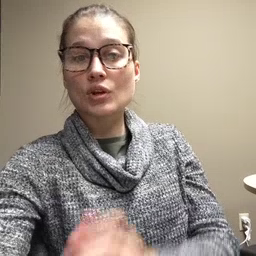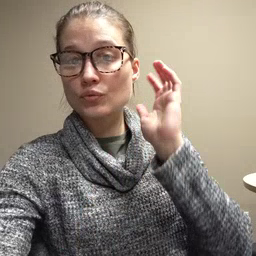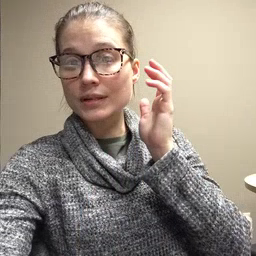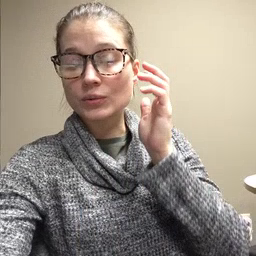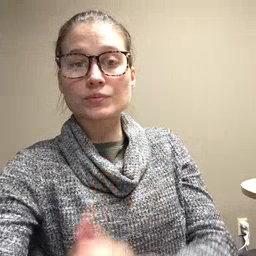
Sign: radio